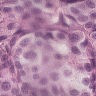
Metastatic tissue present: yes